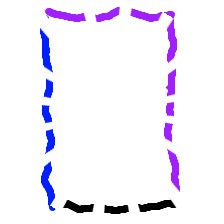
Shape: rectangle